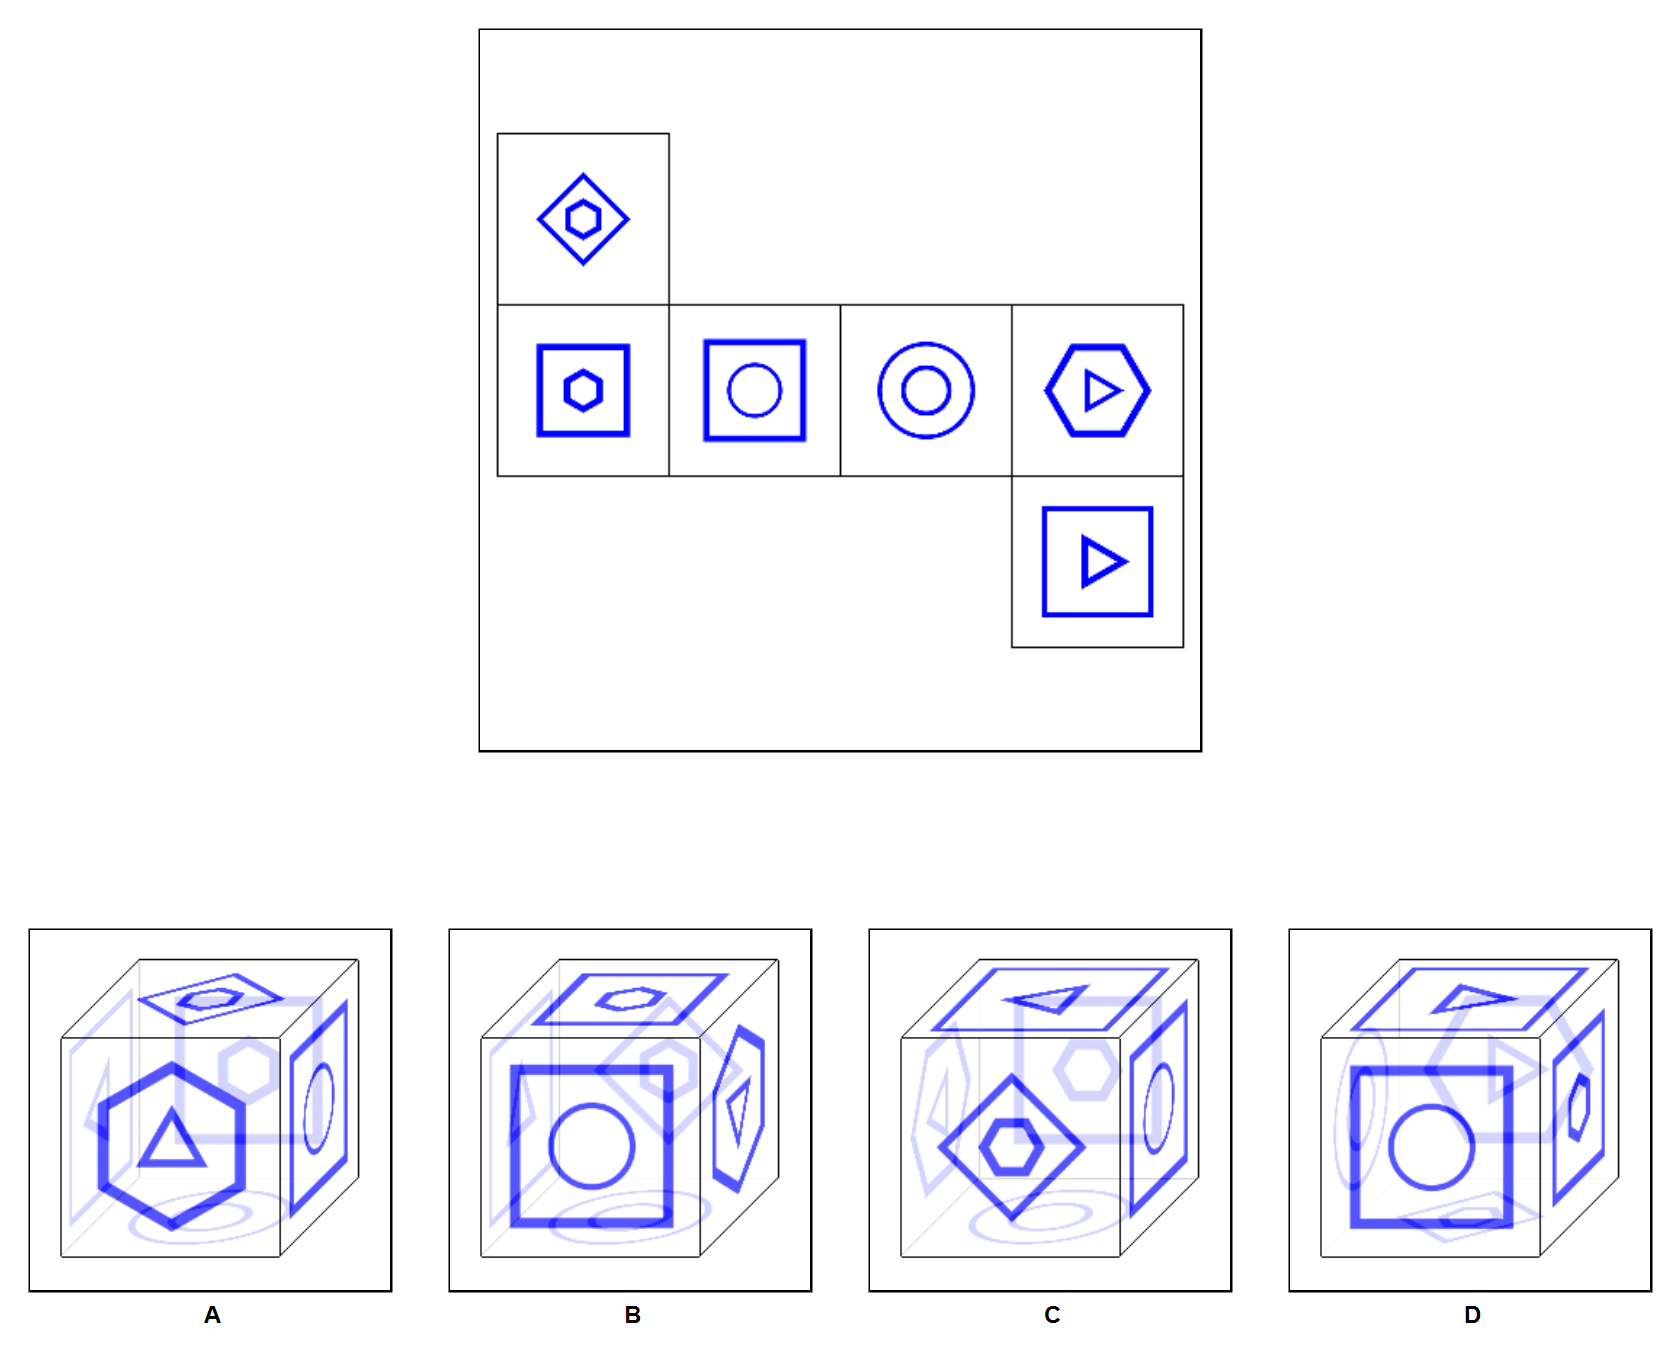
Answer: D